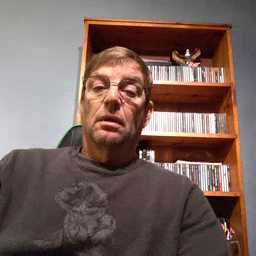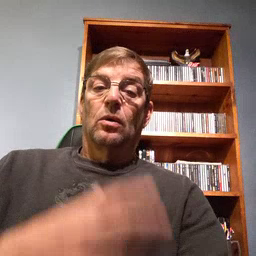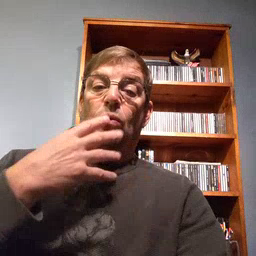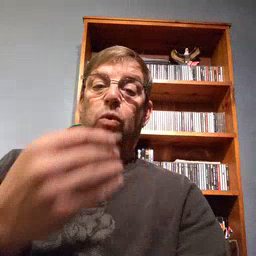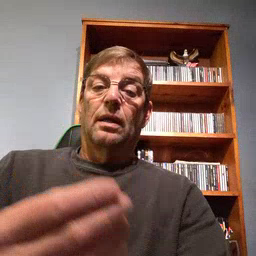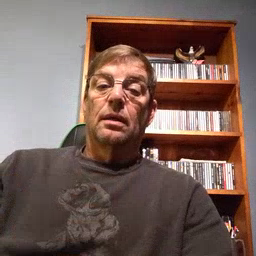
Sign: wet